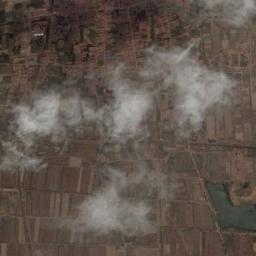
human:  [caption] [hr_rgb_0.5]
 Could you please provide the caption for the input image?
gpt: The cumulus clouds are located above the khaki farmland and some buildings are next to the farmland .

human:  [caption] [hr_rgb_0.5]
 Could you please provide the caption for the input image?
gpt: The white cloud is above bare farmland .

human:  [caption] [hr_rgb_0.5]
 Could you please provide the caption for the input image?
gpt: Sparse white clouds on green and yellow intersecting fields .

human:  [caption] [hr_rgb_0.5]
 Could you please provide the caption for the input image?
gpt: A thin cloud of thin clouds floated in the air .

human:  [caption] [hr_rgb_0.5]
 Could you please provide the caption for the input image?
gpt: There are some gauzy white clouds over many brown farmlands .